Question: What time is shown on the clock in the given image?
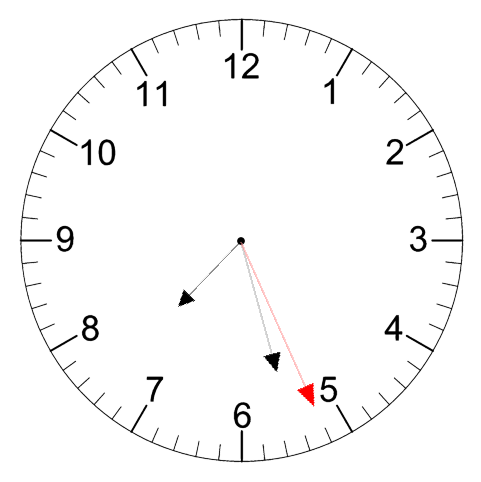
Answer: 07:27:26